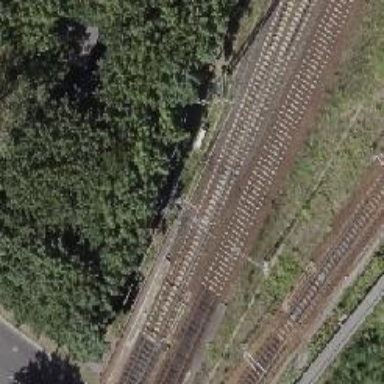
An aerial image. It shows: Railway switch with the turnout on the left side.